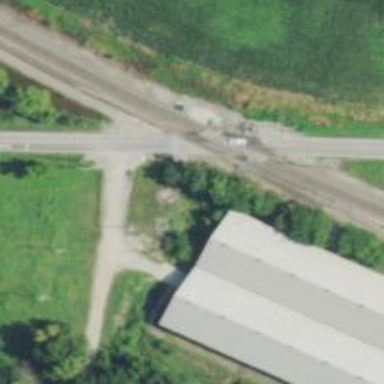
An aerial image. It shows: Level crossing with both lights and saltire in place.